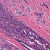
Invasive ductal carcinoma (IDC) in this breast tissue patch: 0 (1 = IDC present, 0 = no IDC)